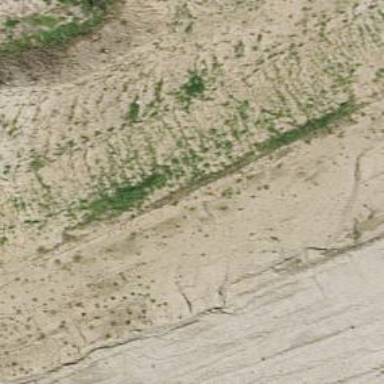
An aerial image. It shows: Embankment has been constructed as man-made feature.